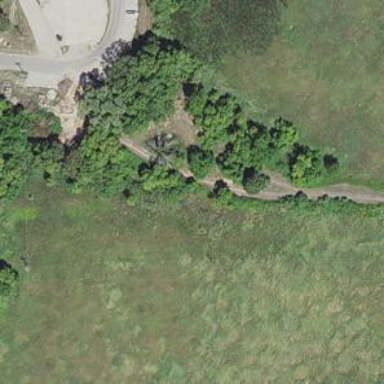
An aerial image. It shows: Asphalt path alongside abandoned railway.